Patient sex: F
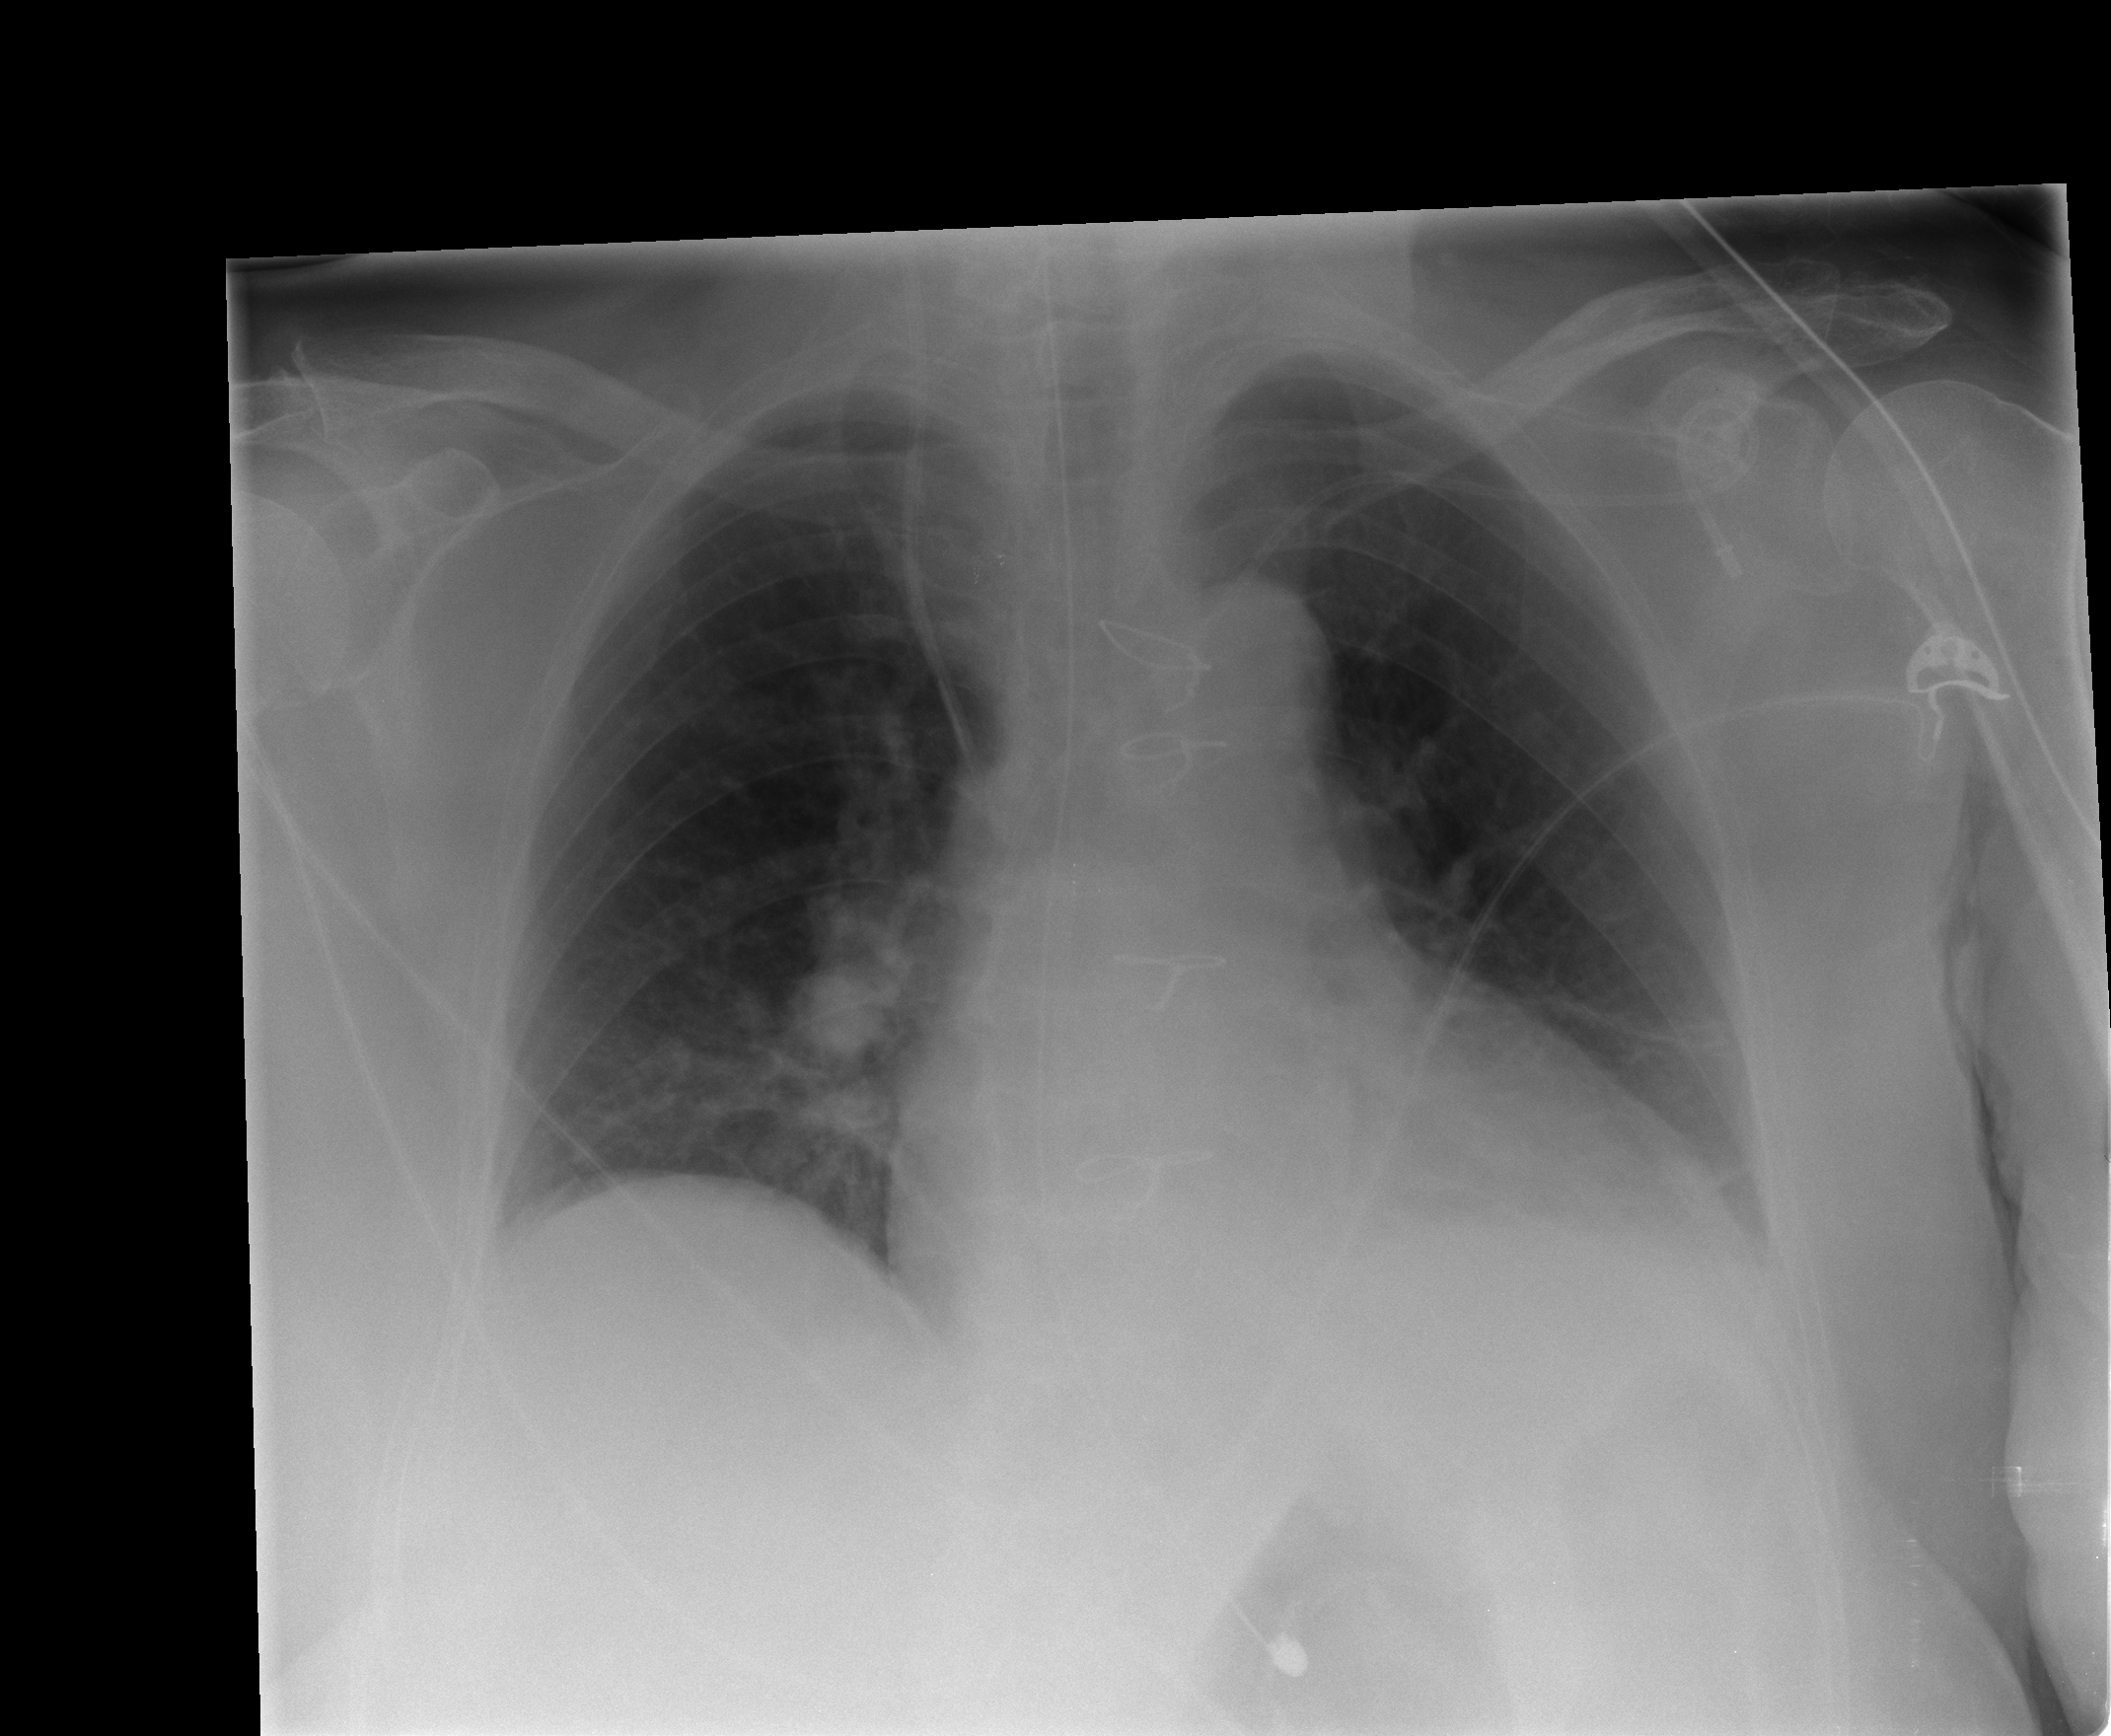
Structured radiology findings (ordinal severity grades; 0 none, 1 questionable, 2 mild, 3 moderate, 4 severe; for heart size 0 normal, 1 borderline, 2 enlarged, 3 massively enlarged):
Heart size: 2
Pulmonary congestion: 0
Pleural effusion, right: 1
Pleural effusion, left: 2
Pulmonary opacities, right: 1
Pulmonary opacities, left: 0
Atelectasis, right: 2
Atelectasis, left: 2